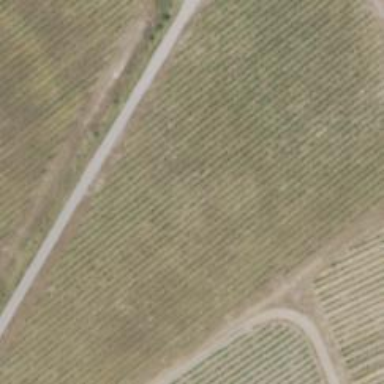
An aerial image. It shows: Vineyard growing grapes.